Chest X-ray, AP view. Patient: 45 years old, sex M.
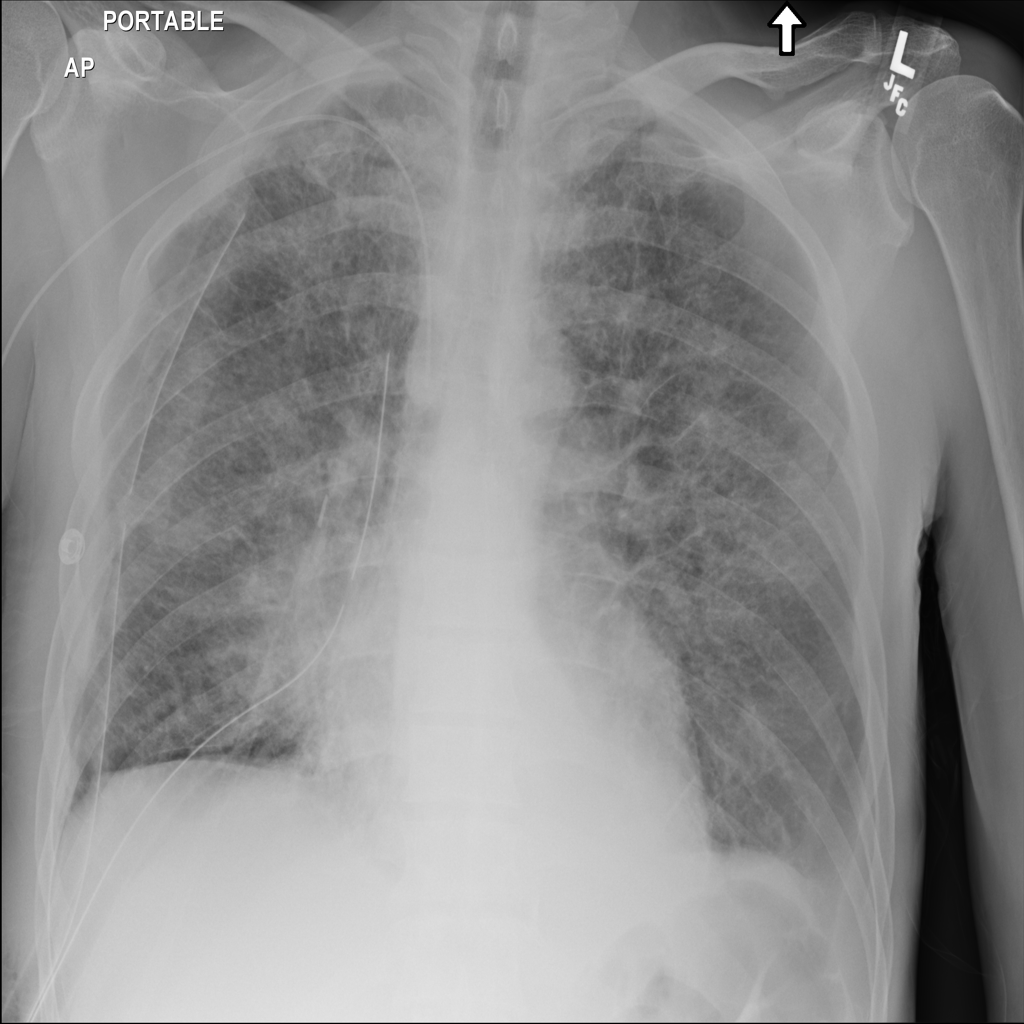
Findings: Pleural_Thickening